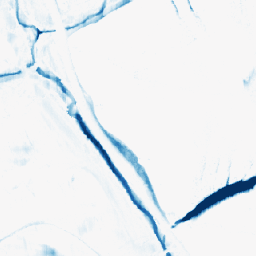
Category: morphological
Decomposition family: morphological_rect
Decomposition parameters: operation: closing
width: 5
height: 20
Upsampling method: nearest
Upsampling parameters: scale: 4
Upsampling scale: 4